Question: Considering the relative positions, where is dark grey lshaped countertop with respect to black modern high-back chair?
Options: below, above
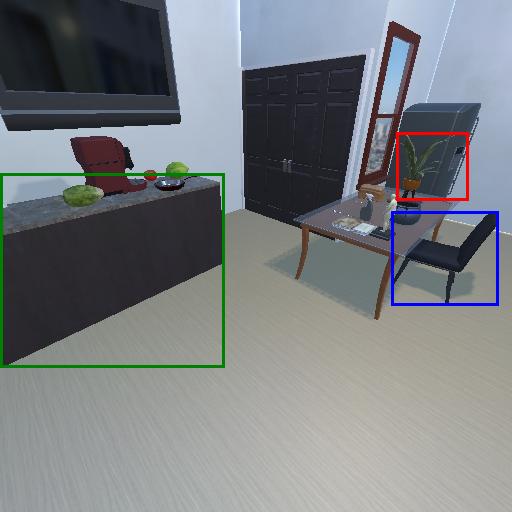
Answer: below